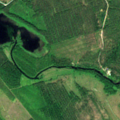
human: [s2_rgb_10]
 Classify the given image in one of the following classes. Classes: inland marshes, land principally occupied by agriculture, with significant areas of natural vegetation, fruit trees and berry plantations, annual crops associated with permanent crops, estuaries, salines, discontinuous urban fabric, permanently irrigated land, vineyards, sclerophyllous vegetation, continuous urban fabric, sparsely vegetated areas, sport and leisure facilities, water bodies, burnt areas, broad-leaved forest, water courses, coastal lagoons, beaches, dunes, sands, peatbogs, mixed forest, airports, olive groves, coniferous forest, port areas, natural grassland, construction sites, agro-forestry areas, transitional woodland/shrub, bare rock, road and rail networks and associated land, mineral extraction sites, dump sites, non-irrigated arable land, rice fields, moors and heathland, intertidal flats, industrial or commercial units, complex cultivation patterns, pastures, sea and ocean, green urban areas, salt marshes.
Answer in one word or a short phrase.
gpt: coniferous forest, mixed forest, transitional woodland/shrub, water bodies